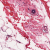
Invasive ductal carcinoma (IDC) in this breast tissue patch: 0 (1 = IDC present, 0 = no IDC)